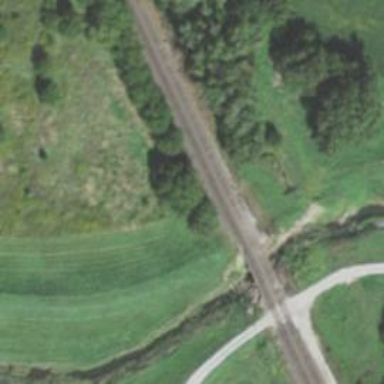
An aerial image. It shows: Railway bridge.